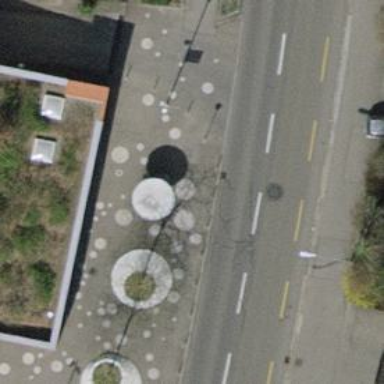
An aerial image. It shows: Bicycle parking facility.